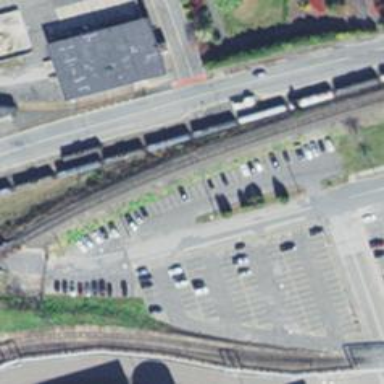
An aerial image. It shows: Rail spur service.